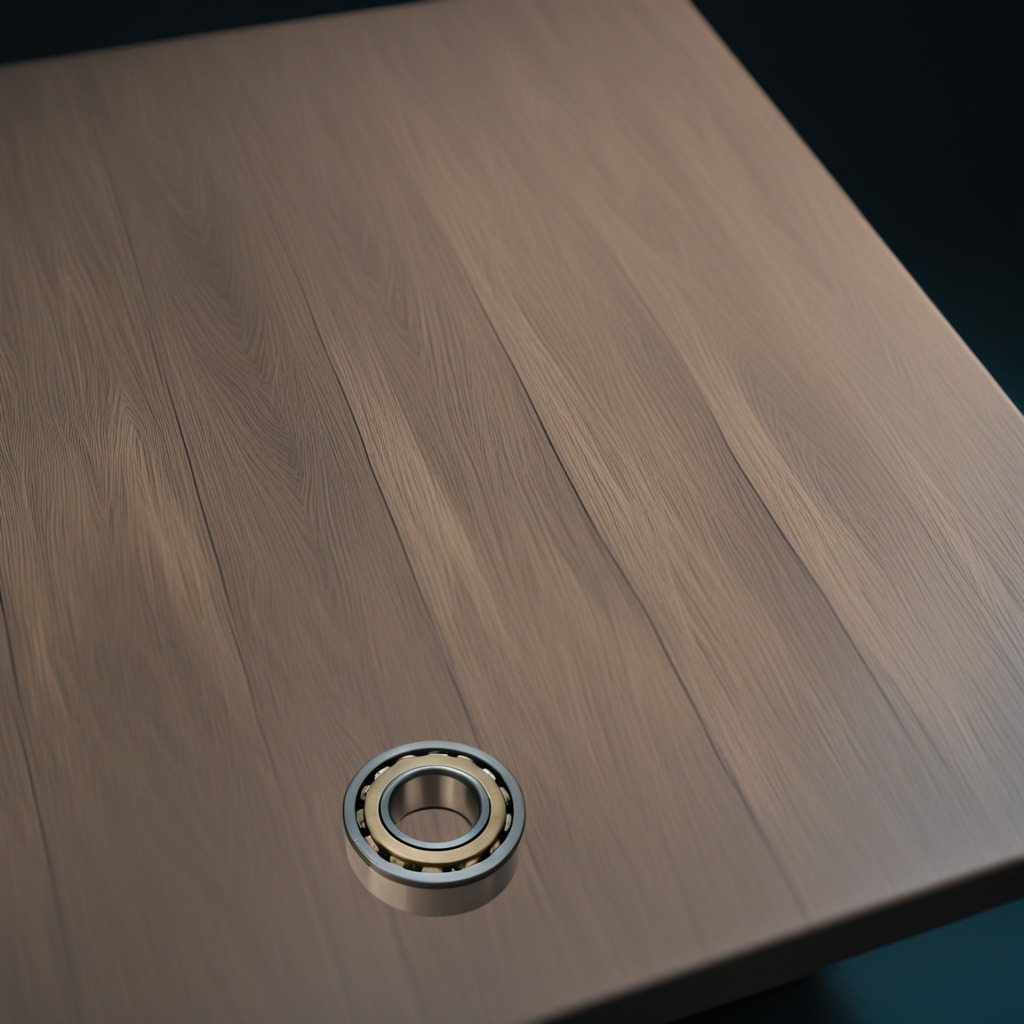
A metal ball bearing is lying on a table with faint burn marks in a small garage at twilight.